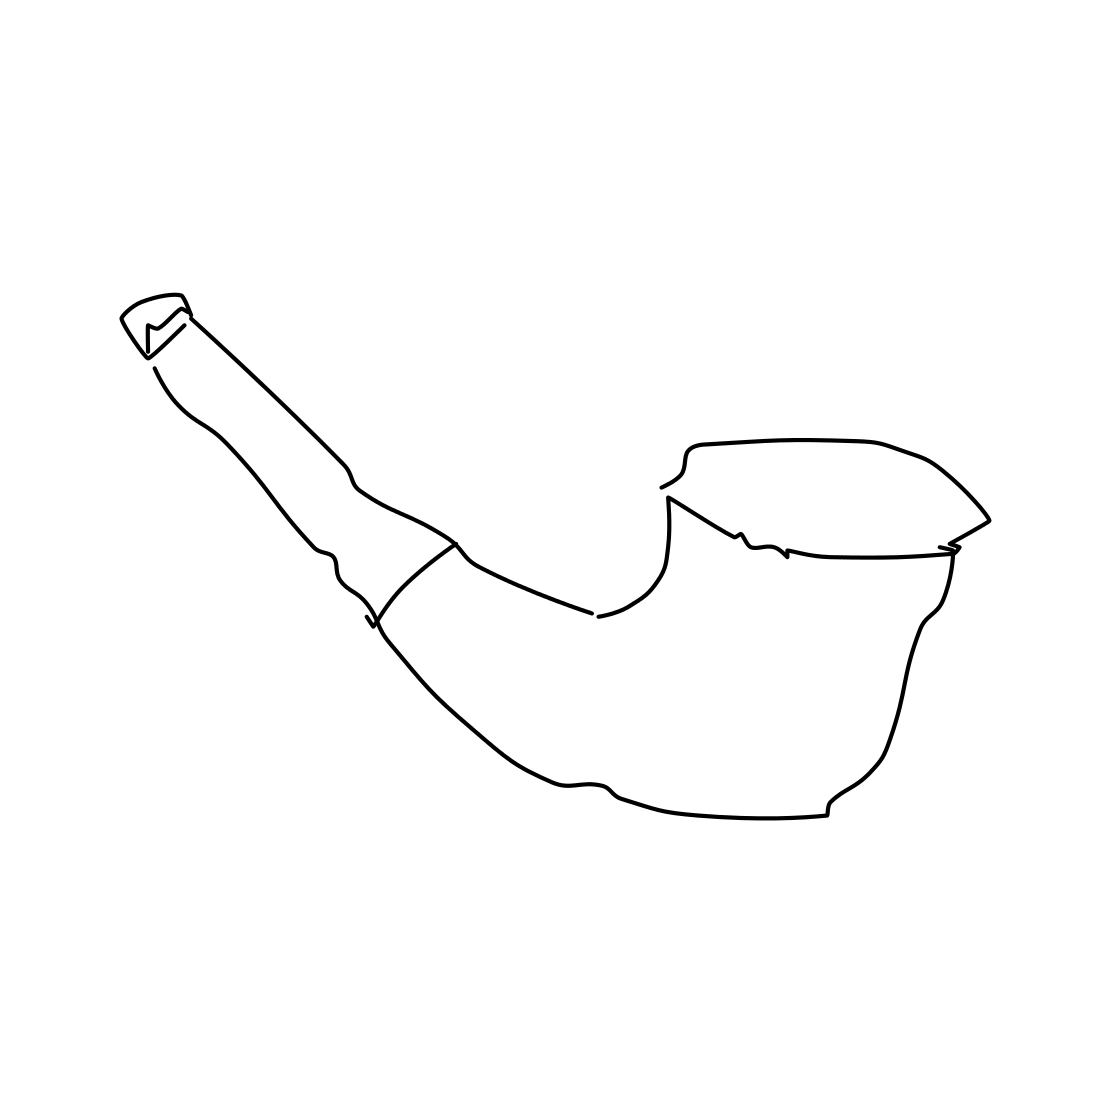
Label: pipe (for smoking)